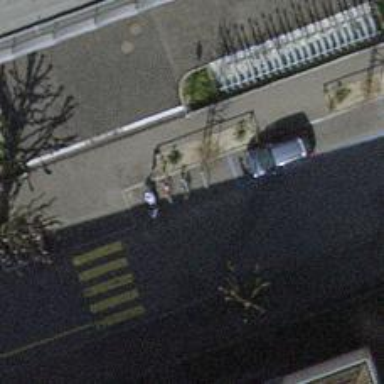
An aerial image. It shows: Bicycle parking area with stands.